Question: In my screen layout contain a central button, i want to align that button to bottom of the screen. I tried with some code, but it became terrific...
my xml code as follows
'''
<?xml version="1.0" encoding="utf-8"?>
<RelativeLayout xmlns:android="http://schemas.android.com/apk/res/android"
android:layout_width="fill_parent"
android:layout_height="fill_parent" >
<Button
android:id="@+id/btnButton1"
android:layout_width="wrap_content"
android:layout_height="wrap_content"
android:text="Button 1"/>
<RelativeLayout
android:id="@+id/belowLayout"
android:layout_width="wrap_content"
android:layout_height="wrap_content"
android:layout_alignParentBottom="true"
>
<Button
android:id="@+id/btnButton2"
android:layout_width="wrap_content"
android:layout_height="wrap_content"
android:layout_alignParentLeft="true"
android:text="Left"/>
<Button
android:id="@+id/btnButton3"
android:layout_width="75px"
android:layout_height="50px"
android:layout_centerHorizontal="true"
android:text="..."/>
<Button
android:id="@+id/btnButton4"
android:layout_width="wrap_content"
android:layout_height="wrap_content"
android:layout_alignParentRight="true"
android:text="Right"/>
</RelativeLayout>
</RelativeLayout>
'''
screen shot

thanks
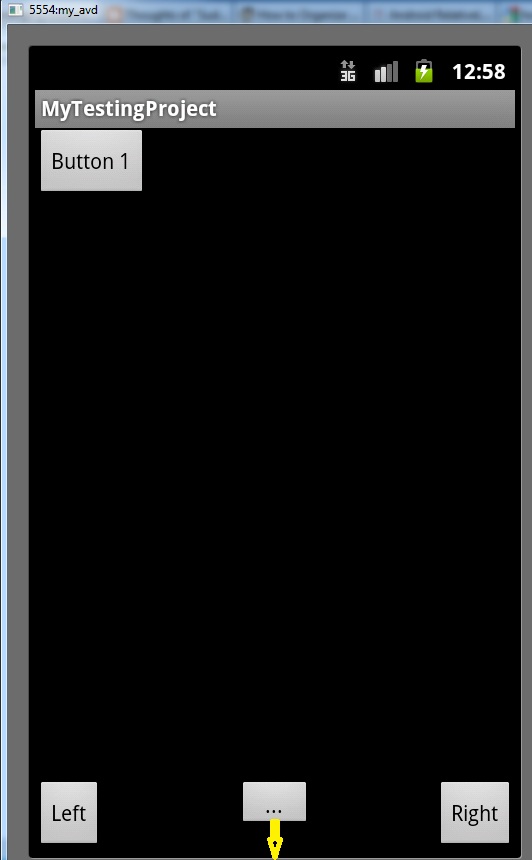
Answer: Try this
'''
<Button
android:id="@+id/btnButton3"
android:layout_width="75px"
android:layout_height="50px"
android:layout_centerHorizontal="true"
android:layout_alignBottom="@+id/btnButton2"
android:text="..."/>
'''